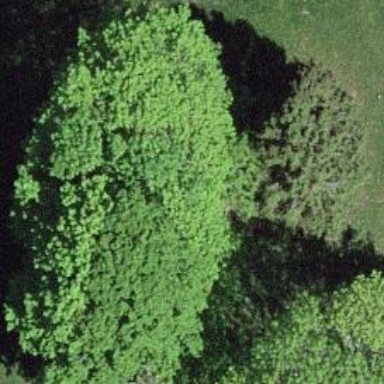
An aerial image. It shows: Agricultural area with deciduous broadleaved trees.